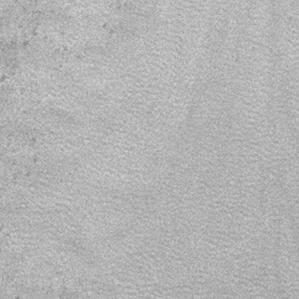
Label: frost